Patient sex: M
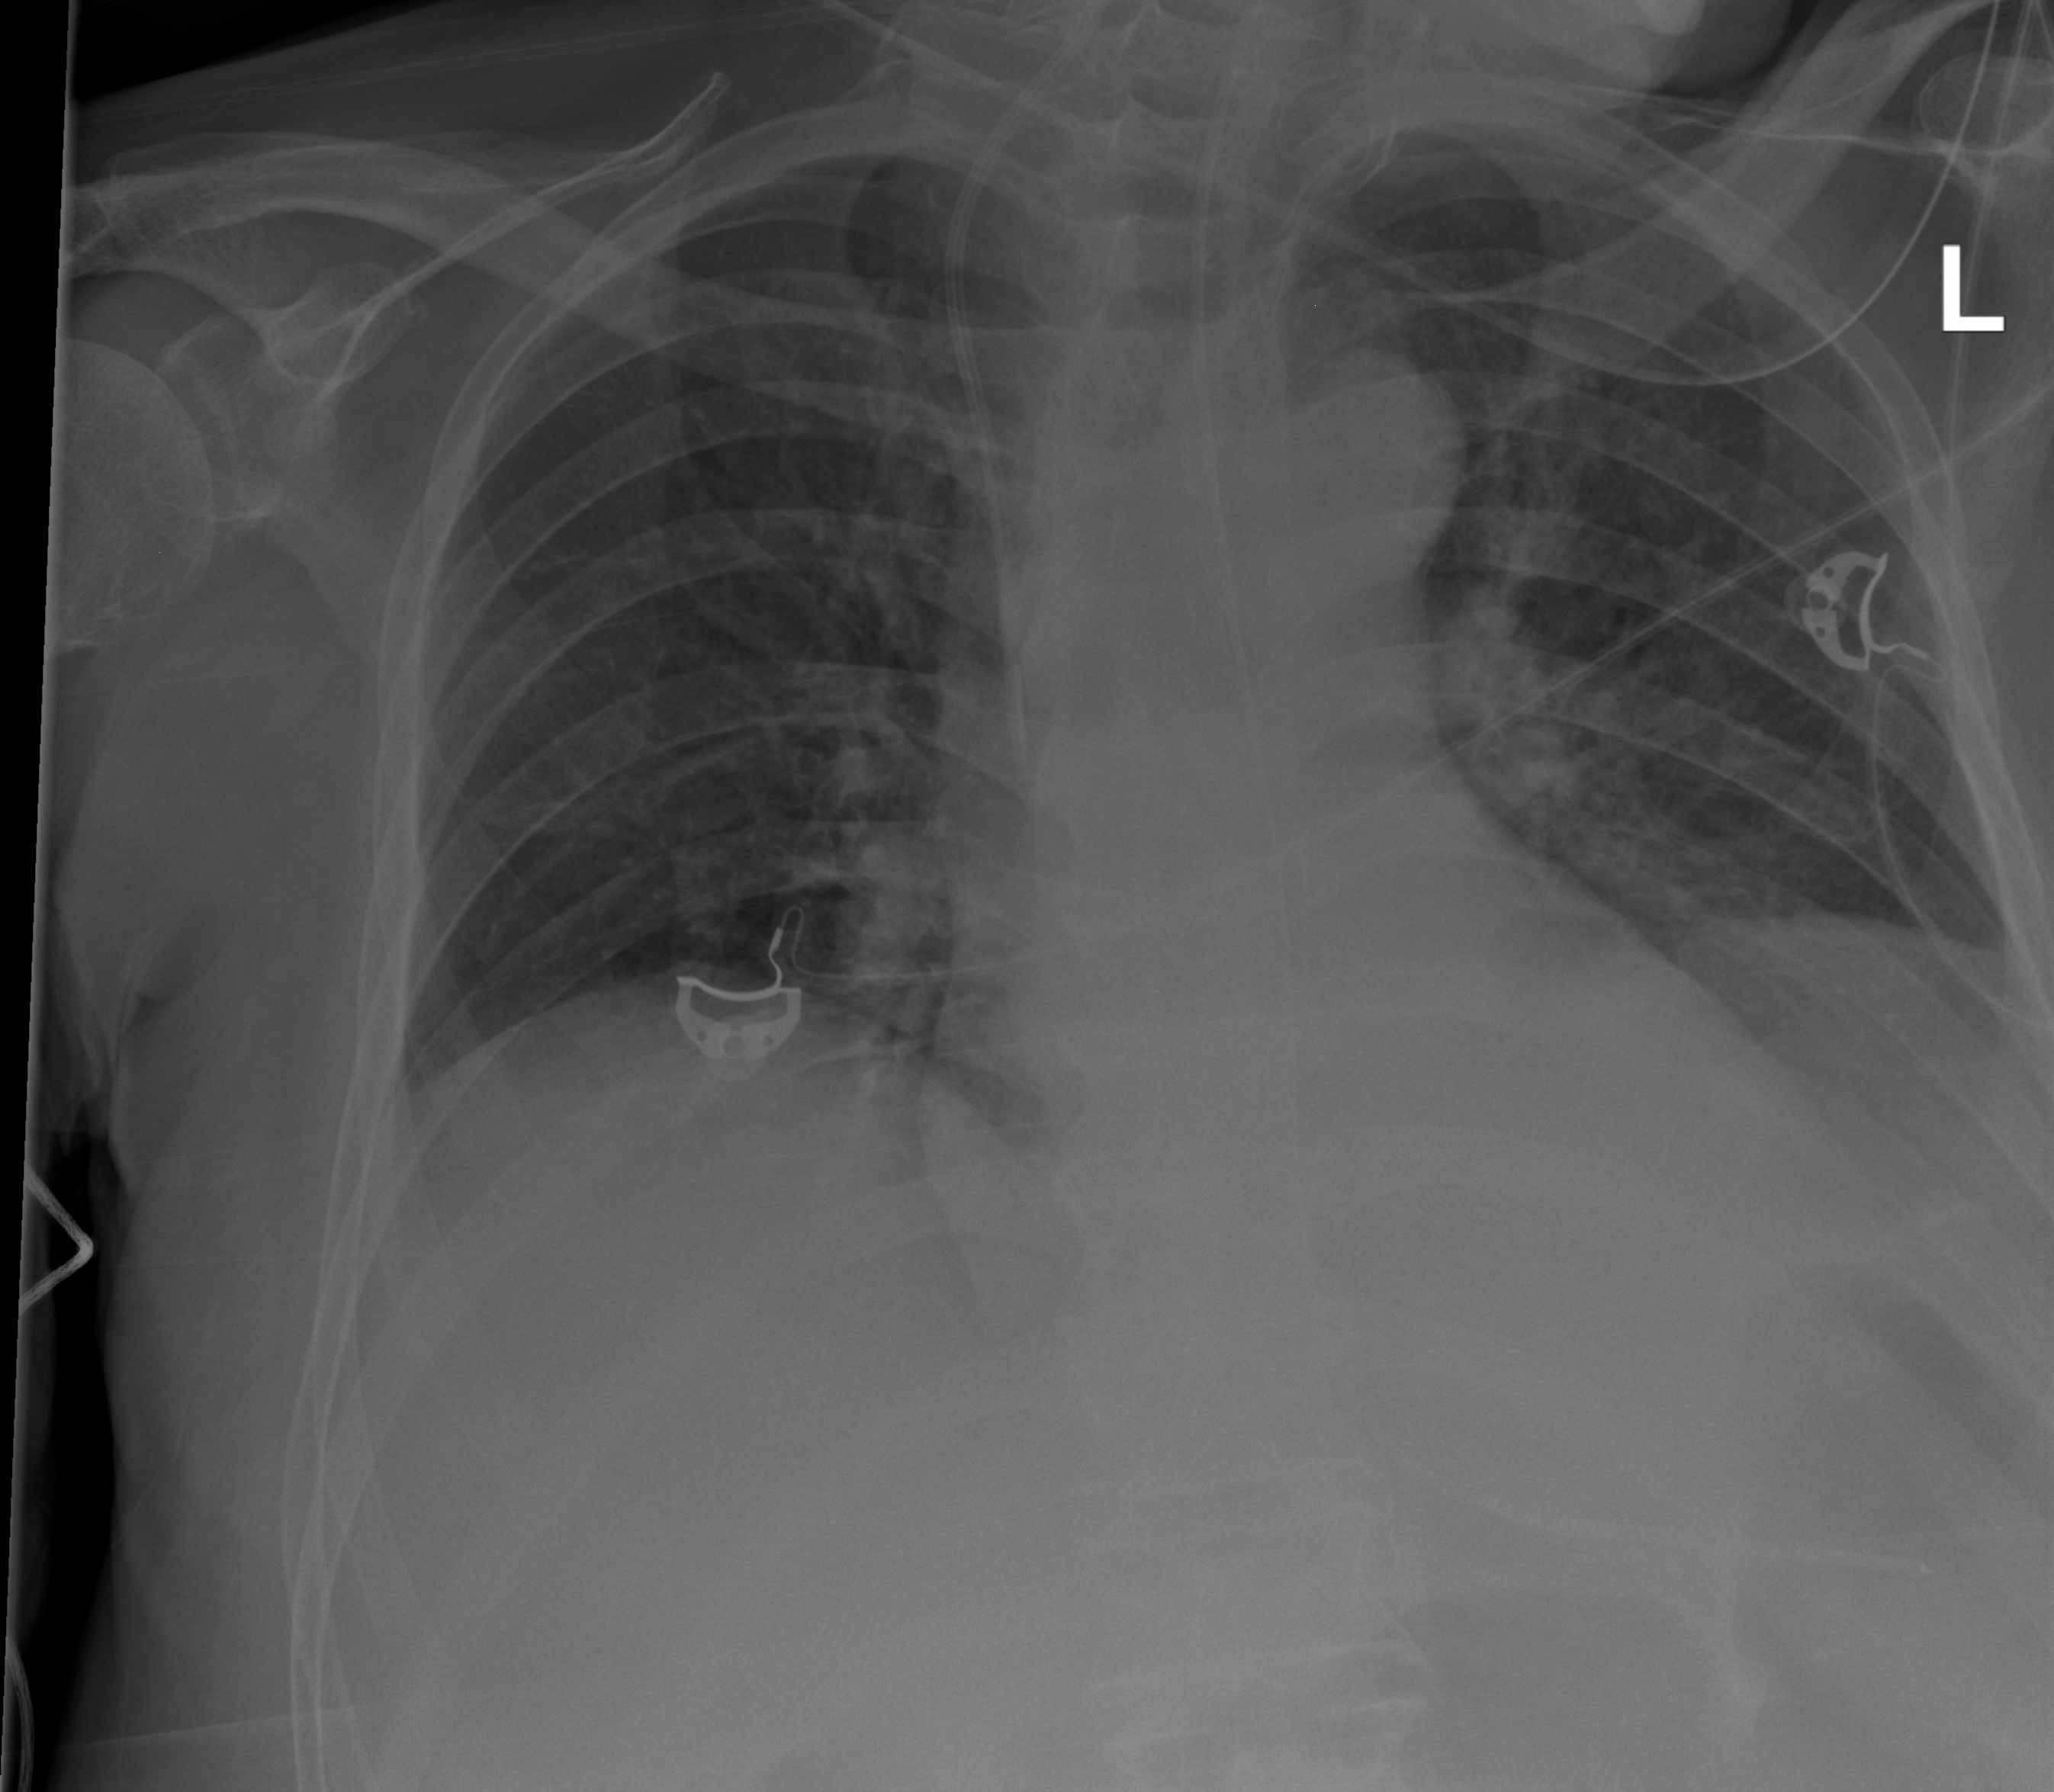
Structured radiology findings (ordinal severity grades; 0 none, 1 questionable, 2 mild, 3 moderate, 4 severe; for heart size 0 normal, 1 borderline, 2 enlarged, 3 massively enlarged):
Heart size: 0
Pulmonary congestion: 0
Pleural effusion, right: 0
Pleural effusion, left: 2
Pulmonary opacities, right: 0
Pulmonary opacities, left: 0
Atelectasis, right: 0
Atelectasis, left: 2